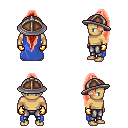
a pixel art fantasy rpg character, male body template, human, tanned skin, blue cape, metal pants, red extra-long topknot hairstyle, chain helm, gold gloves, four views (front, back, left, right), 2x2 character sprite sheet, small pixel art, hard edges, no anti-aliasing